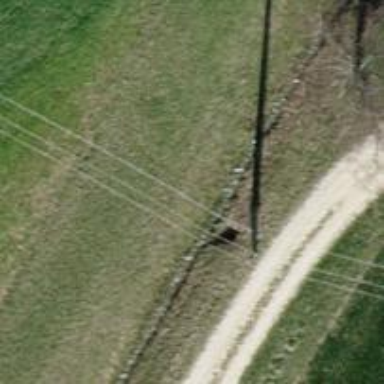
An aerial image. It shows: Power pole.